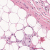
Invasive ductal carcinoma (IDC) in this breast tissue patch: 0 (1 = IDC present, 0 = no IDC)